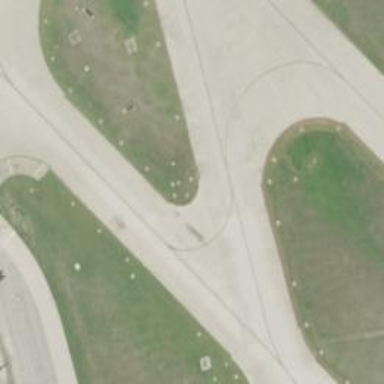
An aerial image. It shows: View of taxiway at the airport.